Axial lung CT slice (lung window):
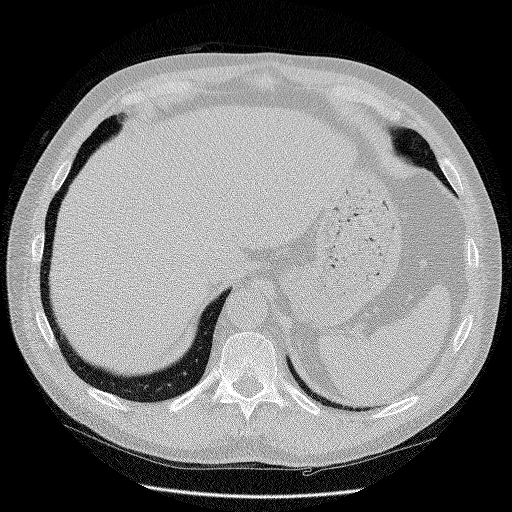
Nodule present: no